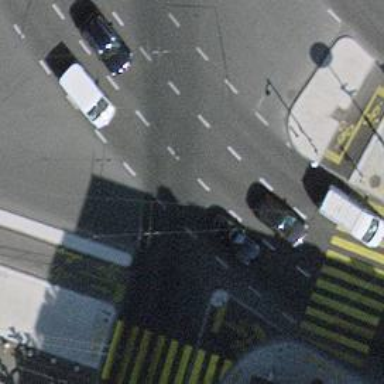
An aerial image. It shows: Primary road with asphalt surface. There is separate sidewalk.